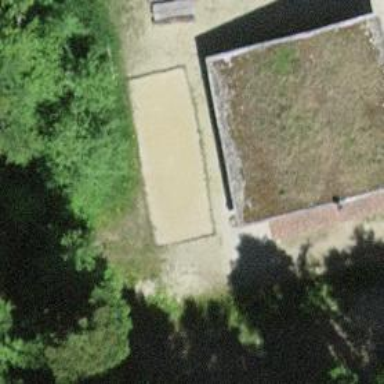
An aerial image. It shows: Pitch for playing boules.